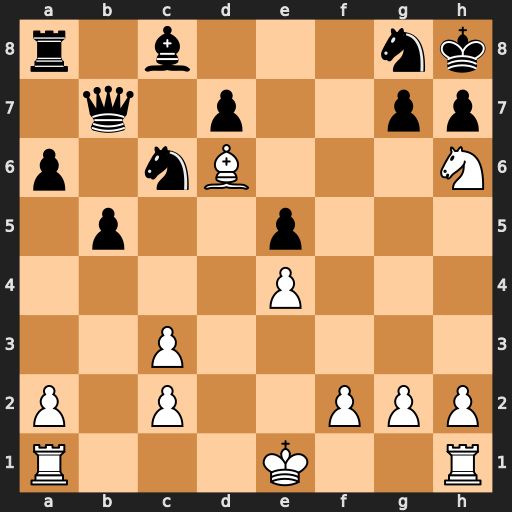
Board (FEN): r1b3nk/1q1p2pp/p1nB3N/1p2p3/4P3/2P5/P1P2PPP/R3K2R
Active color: w
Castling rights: KQ
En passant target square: -
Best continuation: Nf7#